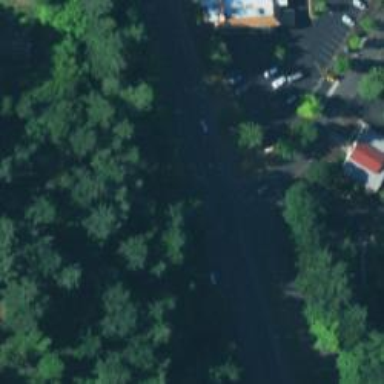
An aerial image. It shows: Primary road with sidewalk on the left.